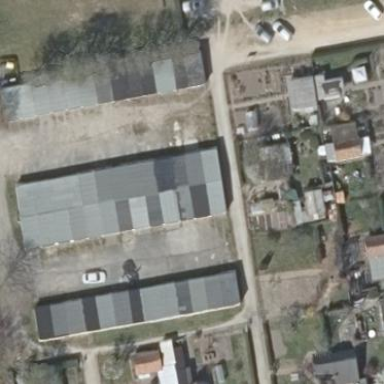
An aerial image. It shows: Area designated for garages.